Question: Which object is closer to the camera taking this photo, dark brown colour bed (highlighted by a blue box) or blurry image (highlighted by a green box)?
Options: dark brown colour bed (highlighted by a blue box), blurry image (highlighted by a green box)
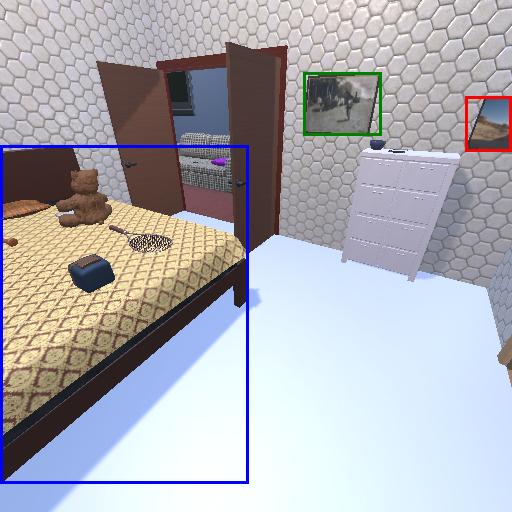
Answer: dark brown colour bed (highlighted by a blue box)